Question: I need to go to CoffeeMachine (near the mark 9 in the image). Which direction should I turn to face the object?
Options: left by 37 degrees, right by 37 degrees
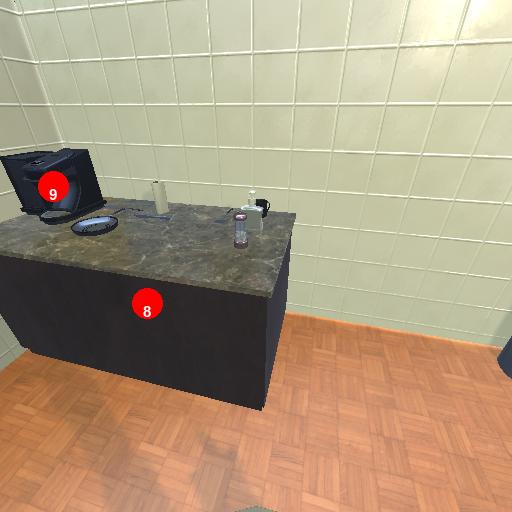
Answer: left by 37 degrees